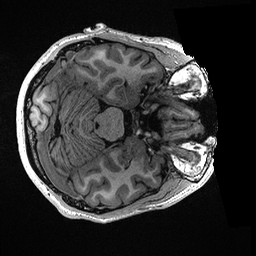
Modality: T1w
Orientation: axial
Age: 28
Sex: male
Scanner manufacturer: ge
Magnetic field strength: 3 T
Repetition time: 0.006952 s
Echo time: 0.00292 s